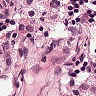
Metastatic tissue present: no